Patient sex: M
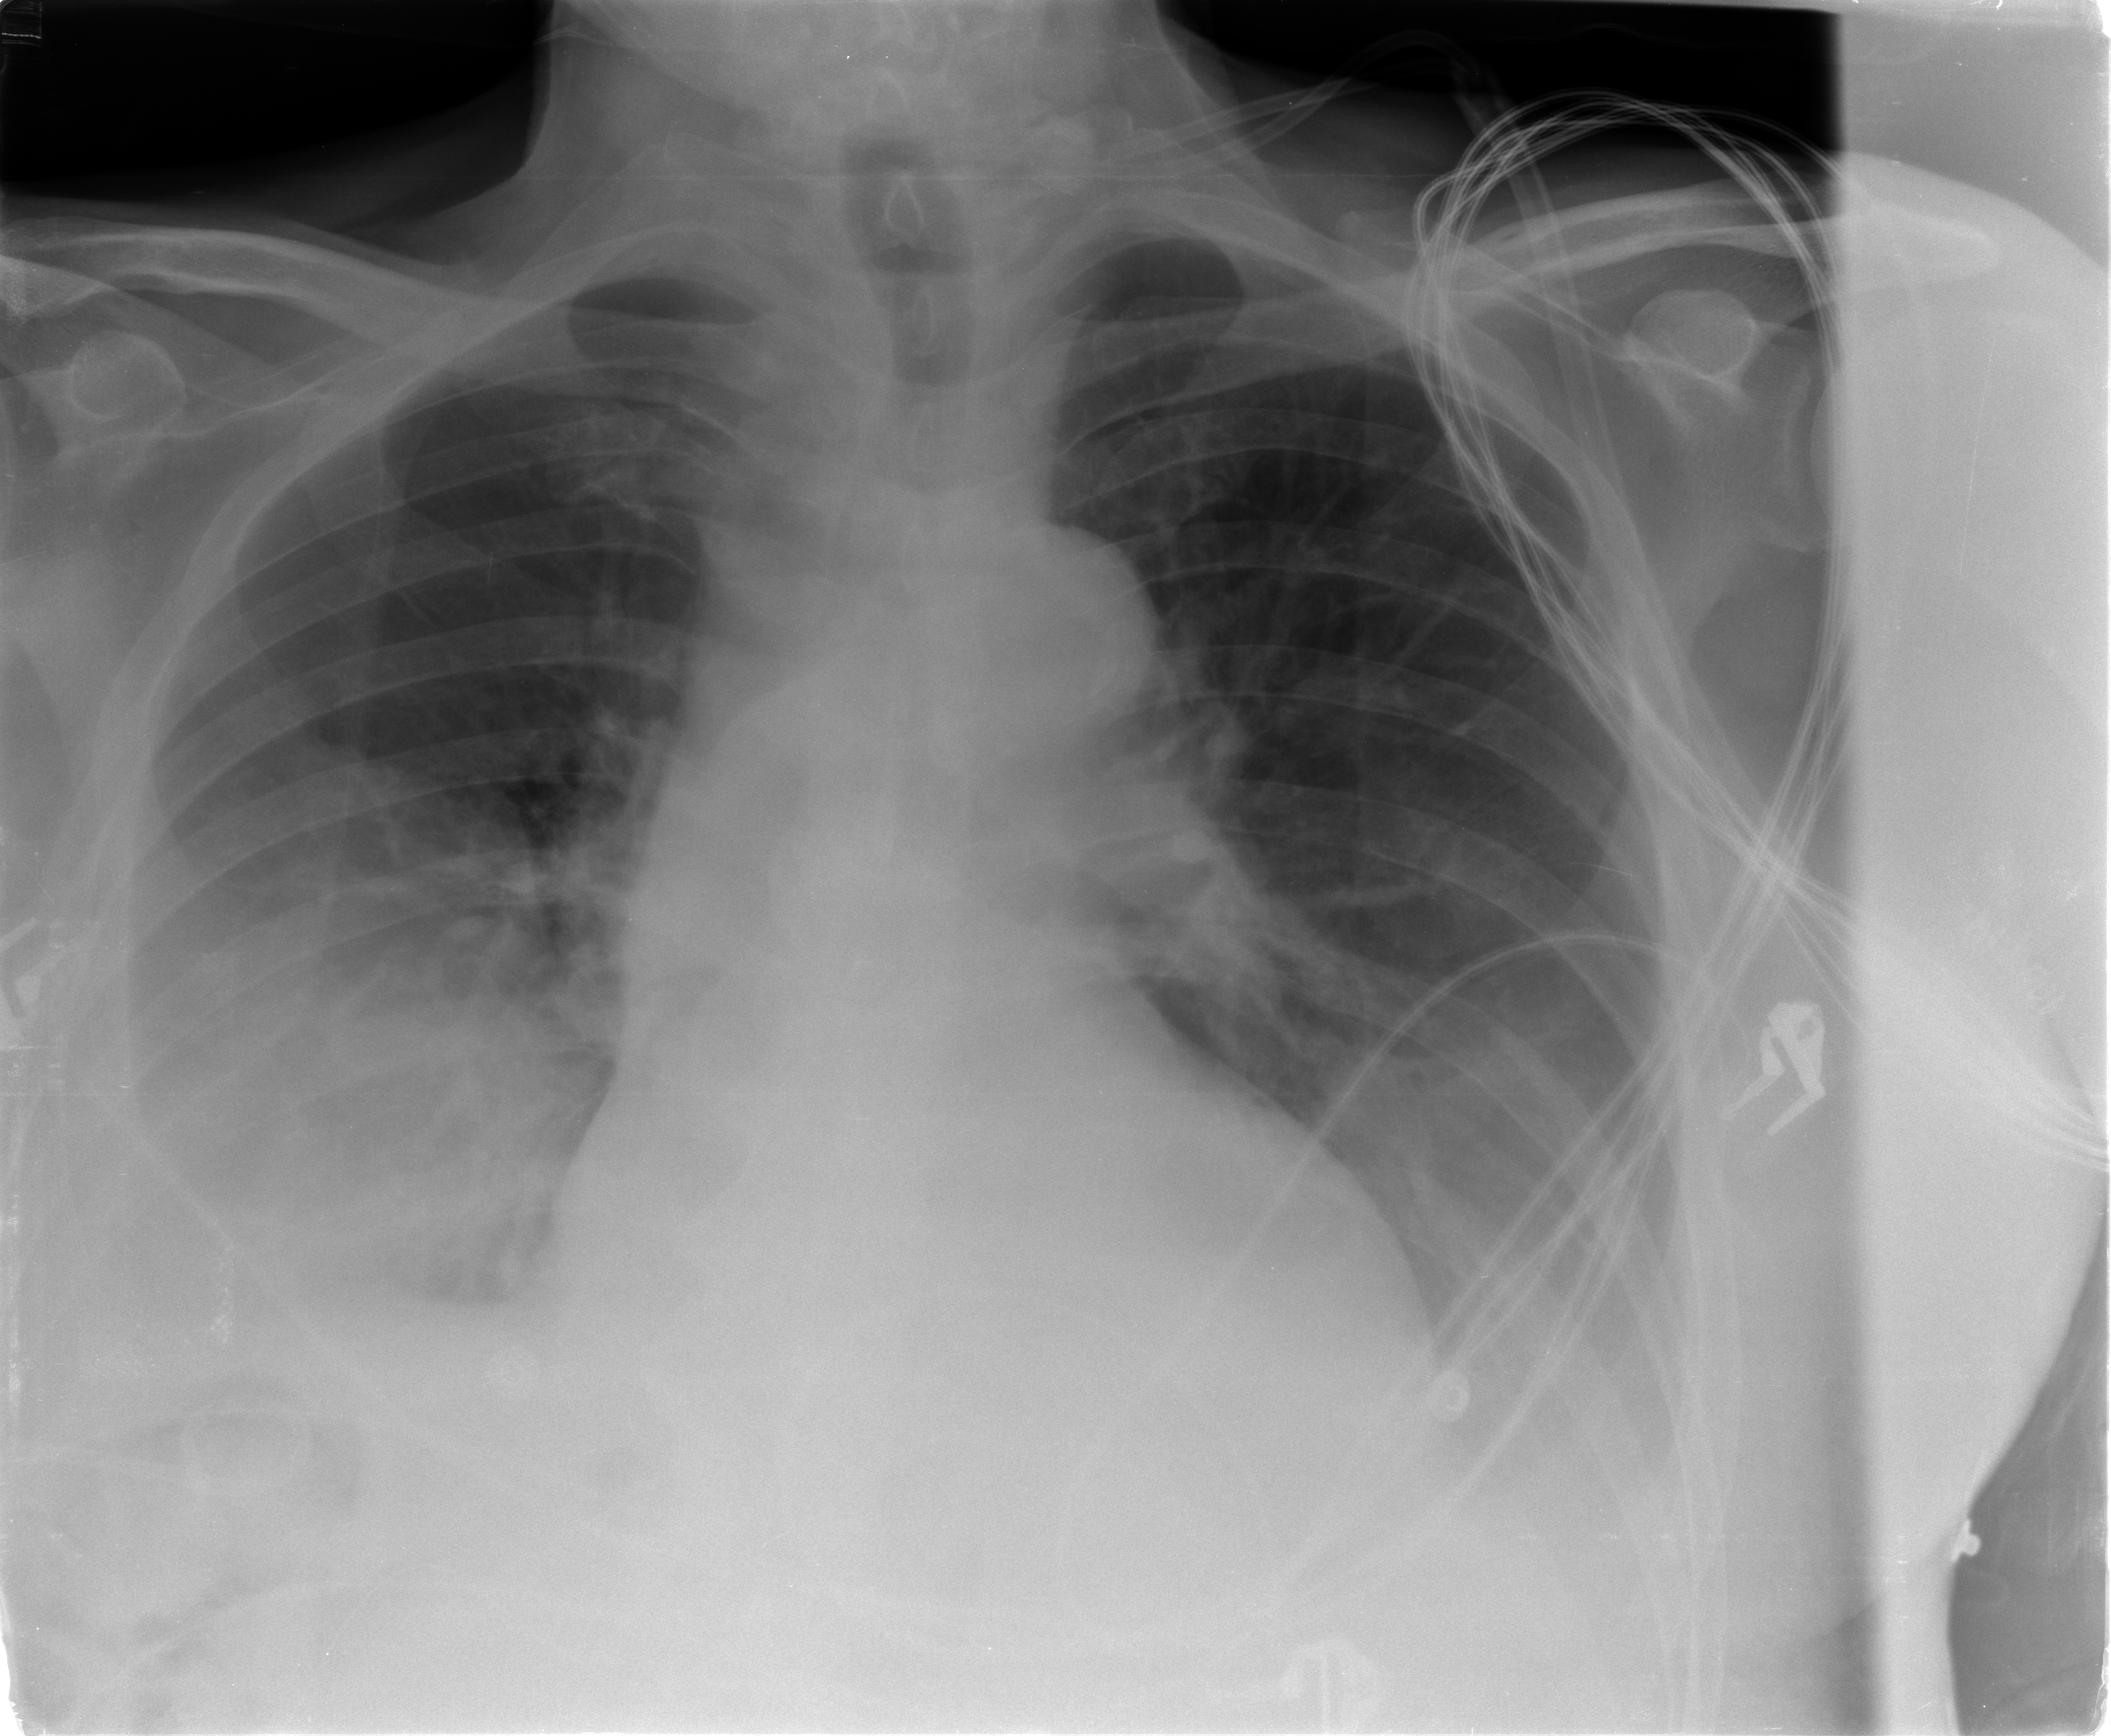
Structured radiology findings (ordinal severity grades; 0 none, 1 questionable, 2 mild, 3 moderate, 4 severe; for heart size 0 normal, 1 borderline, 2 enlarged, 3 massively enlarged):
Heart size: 0
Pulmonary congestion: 1
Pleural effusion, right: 3
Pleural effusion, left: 2
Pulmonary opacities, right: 1
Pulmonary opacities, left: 0
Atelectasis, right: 3
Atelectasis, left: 2